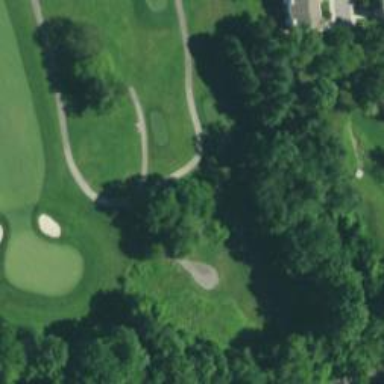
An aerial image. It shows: Well-maintained path used as golf cart path. The tracktype is grade1.